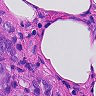
Metastatic tissue present: yes